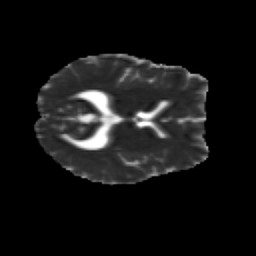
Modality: MD
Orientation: axial
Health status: healthy
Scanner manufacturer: siemens
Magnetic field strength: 3 T
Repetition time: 10 s
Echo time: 0.092 s